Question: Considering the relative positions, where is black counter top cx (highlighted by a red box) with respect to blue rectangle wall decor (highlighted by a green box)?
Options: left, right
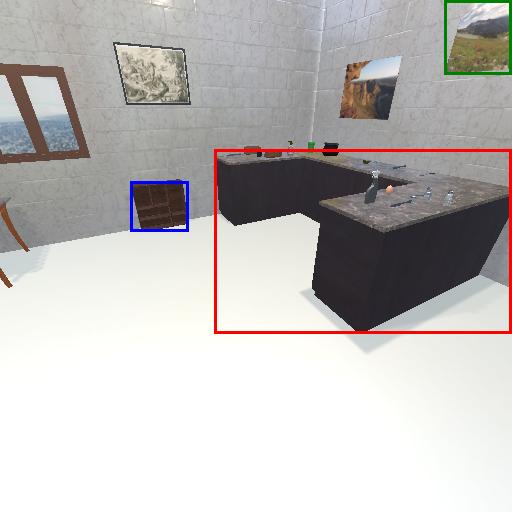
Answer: left